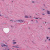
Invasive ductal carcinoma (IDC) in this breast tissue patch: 1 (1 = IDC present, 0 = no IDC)